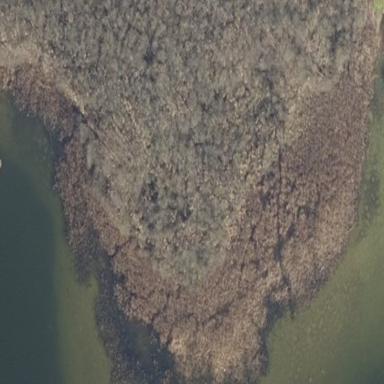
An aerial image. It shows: Reedbed in wetland area.